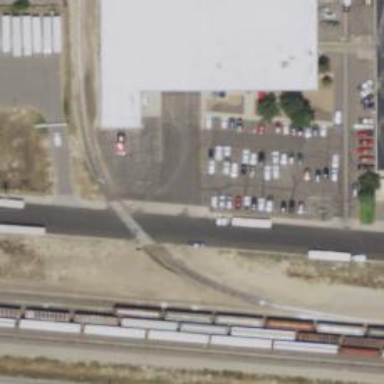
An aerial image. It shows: Railway spur service.